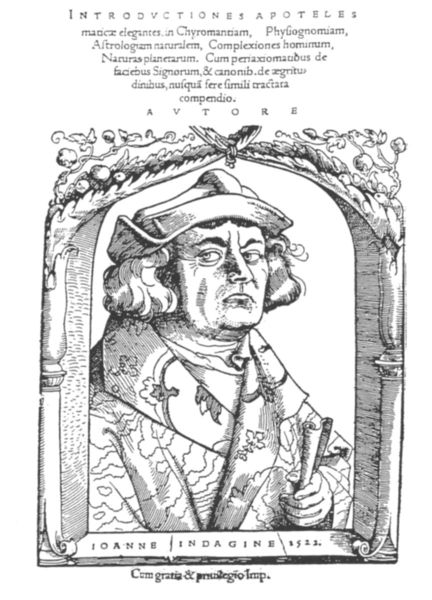
Titel: Johannes Indagine: Introductions apotelesmaticae
Künstler: Hans gen. Grien Baldung
Standort: Herstellungsort: Straßburg (EU - F)
Schlagwörter: hand, mann, haar, hut, zeichnung, blick, kleidung, rahmen, portrait, porträt, kirche, haare, reich, adel, renaissance, schrift, inschrift, jahreszahl, druck, holzstich, text, autor, deckblatt, barett, halbprofil, emblem, johann, frontispiz, apostel, illusionismus, buchkunst, 17. jahrhundert, 1523, introductiones, apoteles